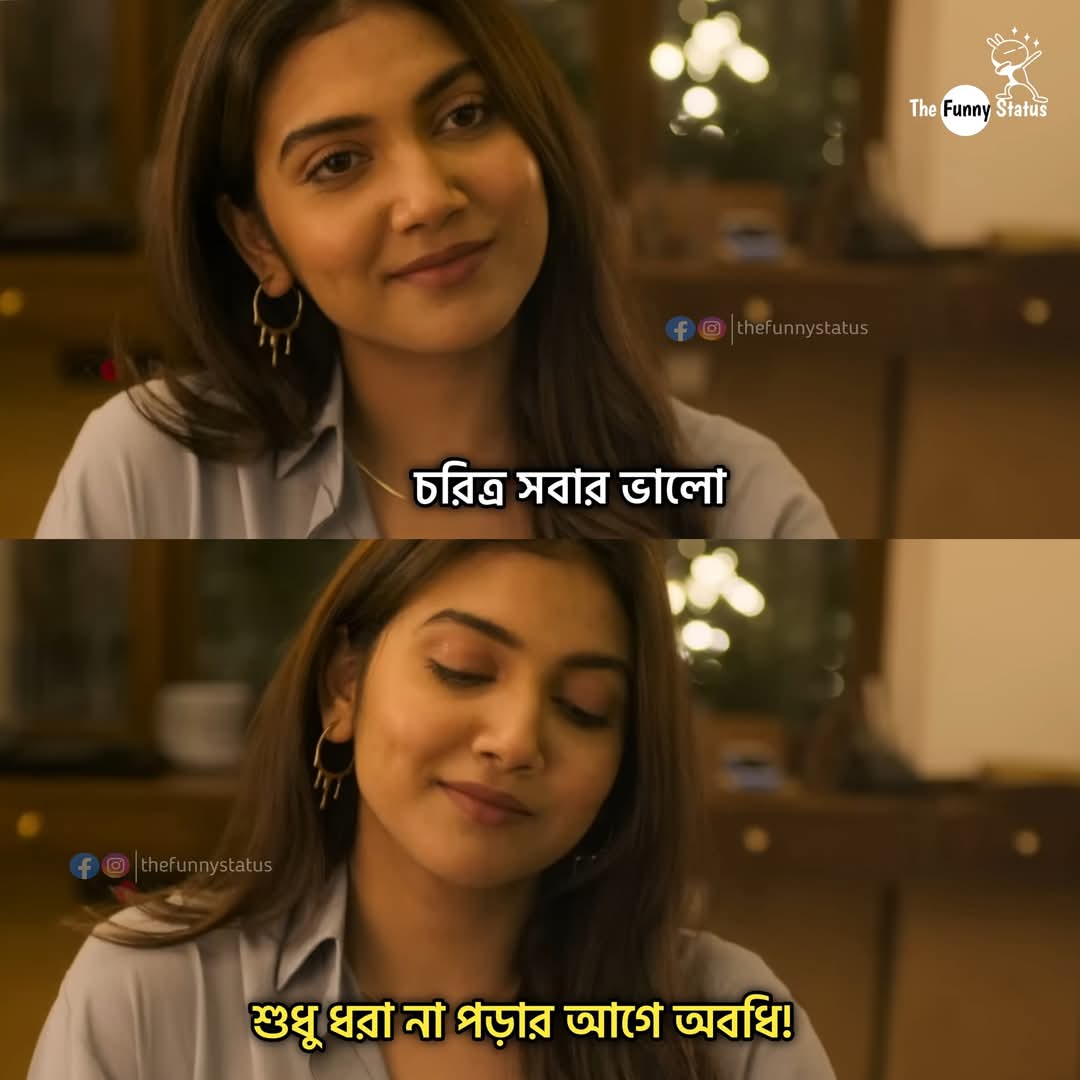
Text: চরিত্র সবার ভালো
শুধু ধরা না পড়ার আগে অবধি!
Label: Non Hate